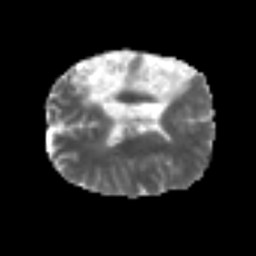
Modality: MD
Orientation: axial
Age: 49
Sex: male
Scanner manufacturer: siemens
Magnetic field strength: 3 T
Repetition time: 6.1 s
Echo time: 0.101 s